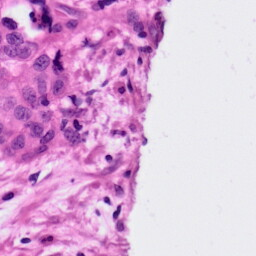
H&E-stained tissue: Ovarian